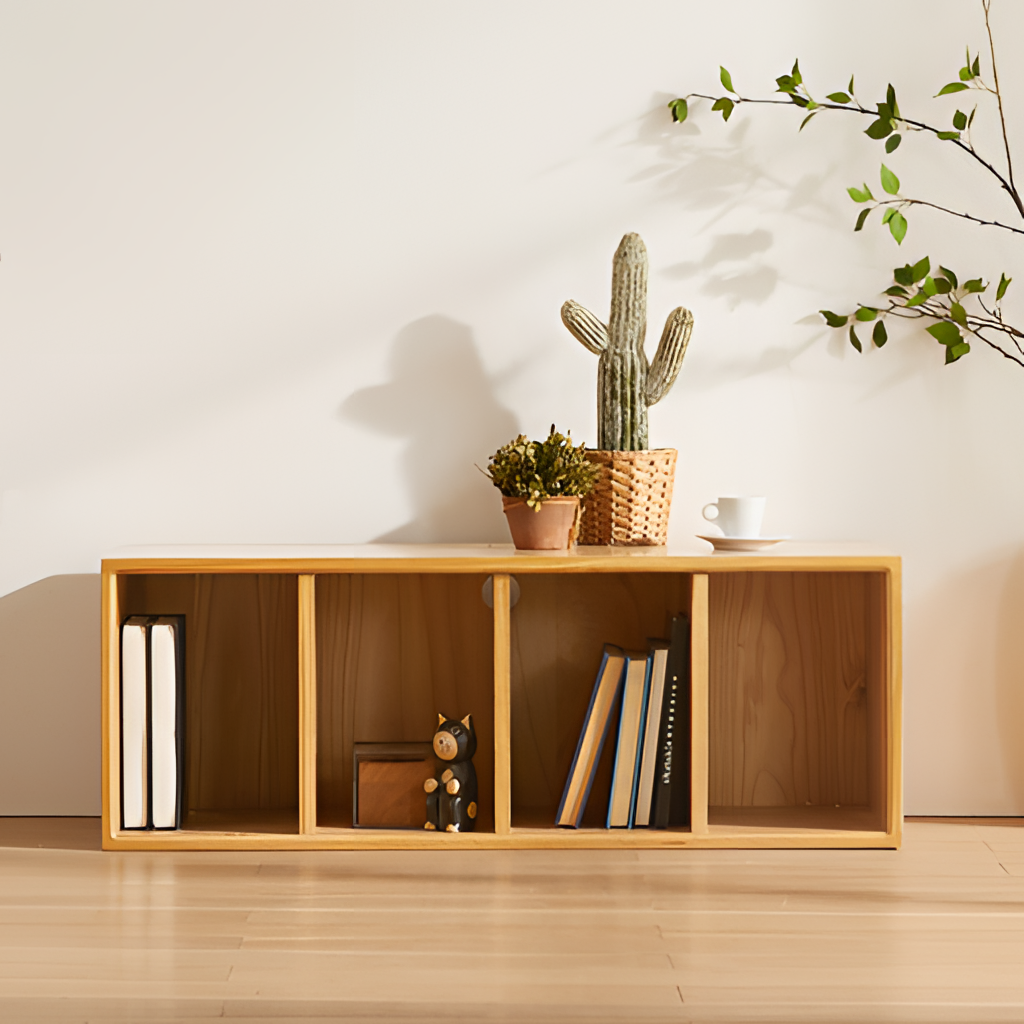
wood bookshelf, living room, minimalist, white paint wallpaper, with solid pattern, wood flooring, with plank pattern